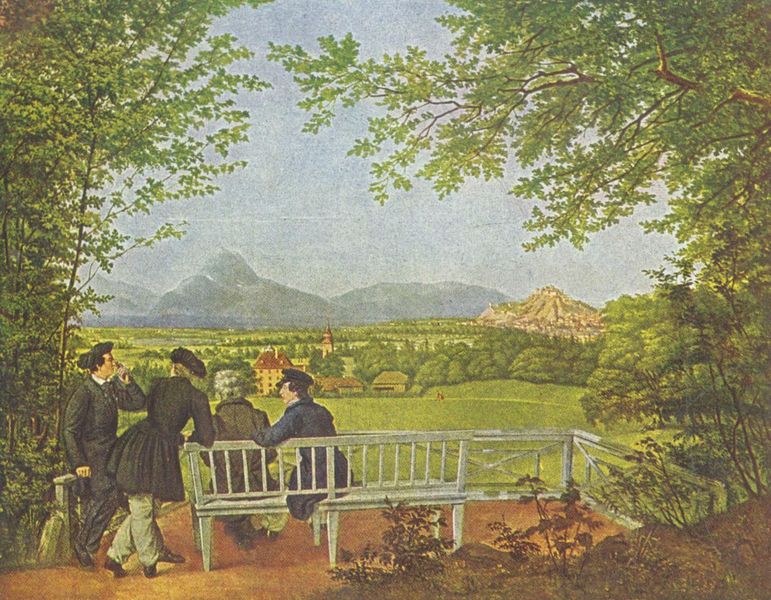
Titel: Aussicht auf Salzburg
Künstler: Julius Schnorr von Carolsfeld
Standort: Dresden
Institution: Gemäldegalerie Neue Meister
Schlagwörter: baum, berg, blau, blätter, felsen, gemälde, gruppe, himmel, laub, mann, weiß, bäume, gelb, grün, kirchturm, landschaft, menschen, ocker, sand, sitzen, stadt, äste, braun, grau, haar, hell, hintergrund, holz, hut, hüte, kopfbedeckungen, licht, männer, reden, schwarz, terasse, anlage, ausblick, blick, dach, gebäude, gras, gürtel, haus, park, weg, wiese, zaun, beige, gesellschaft, gespräch, herren, rock, hose, jung, kappe, mütze, mützen, falten, stehen, weit, ast, ebene, erde, ferne, gräser, horizont, häuser, hügel, natur, strauch, weite, zweige, brüstung, büsche, gebüsch, kirche, sommertag, sonne, sträucher, wiesen, boden, land, haare, mantel, sitzend, stehend, personen, blatt, pflanze, pflanzen, wald, turm, garten, beine, hellblau, aussicht, taille, ruhe, ansicht, italien, unterhaltung, schuhe, warm, berge, gebirge, gipfel, dorf, naiv, ausflug, pause, rast, bank, figuren, romantik, geländer, gehrock, hoch, frühling, betrachter, waldrand, oben, vier, kloster, vulkan, alpen, lichtung, bergkamm, felsig, lithografie, treffen, sonnig, rückenfiguren, sicht, hüfte, lanschaft, wams, begegnung, laubbäume, zaum, holzbank, eiche, fernsicht, aussichtspunkt, frühjahr, eichen, streben, erdhügel, treffe, studenten, ausguck, gepflegt, graue haare, jünglinge, einzäunung, ätna, parkbank, verbläuung, dialog, austausch, bank männer, wagnermütze, weie, weißrücken, gestüpp, h+te, danch